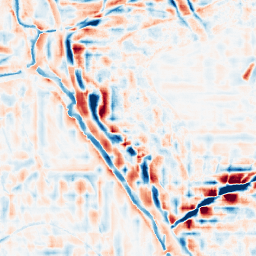
Category: wavelet
Decomposition family: wavelet_reverse_biorthogonal
Decomposition parameters: wavelet: rbio2.4
level: 4
Upsampling method: lanczos
Upsampling parameters: scale: 2
Upsampling scale: 2